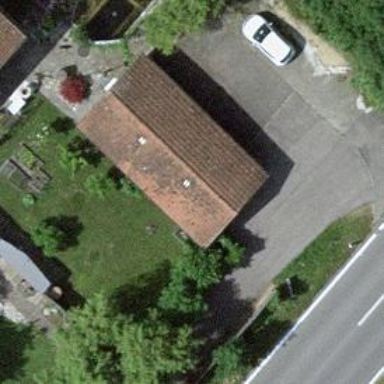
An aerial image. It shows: Garage.